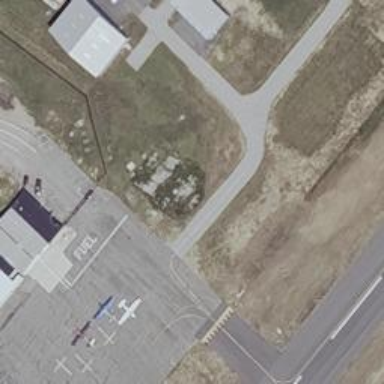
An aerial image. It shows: Image of taxiway at airport.